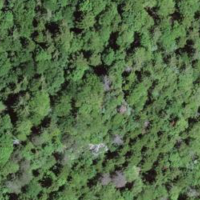
EUNIS habitat code: 41
Species observed at this site:
Allium ursinum